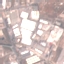
Label: Industrial